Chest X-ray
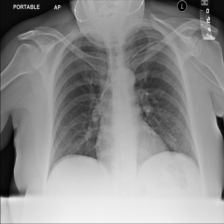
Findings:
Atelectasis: negative
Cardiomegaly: negative
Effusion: negative
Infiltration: negative
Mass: negative
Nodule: negative
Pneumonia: negative
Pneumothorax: negative
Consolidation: negative
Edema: negative
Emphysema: negative
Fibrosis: negative
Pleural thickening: negative
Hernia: negative